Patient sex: M
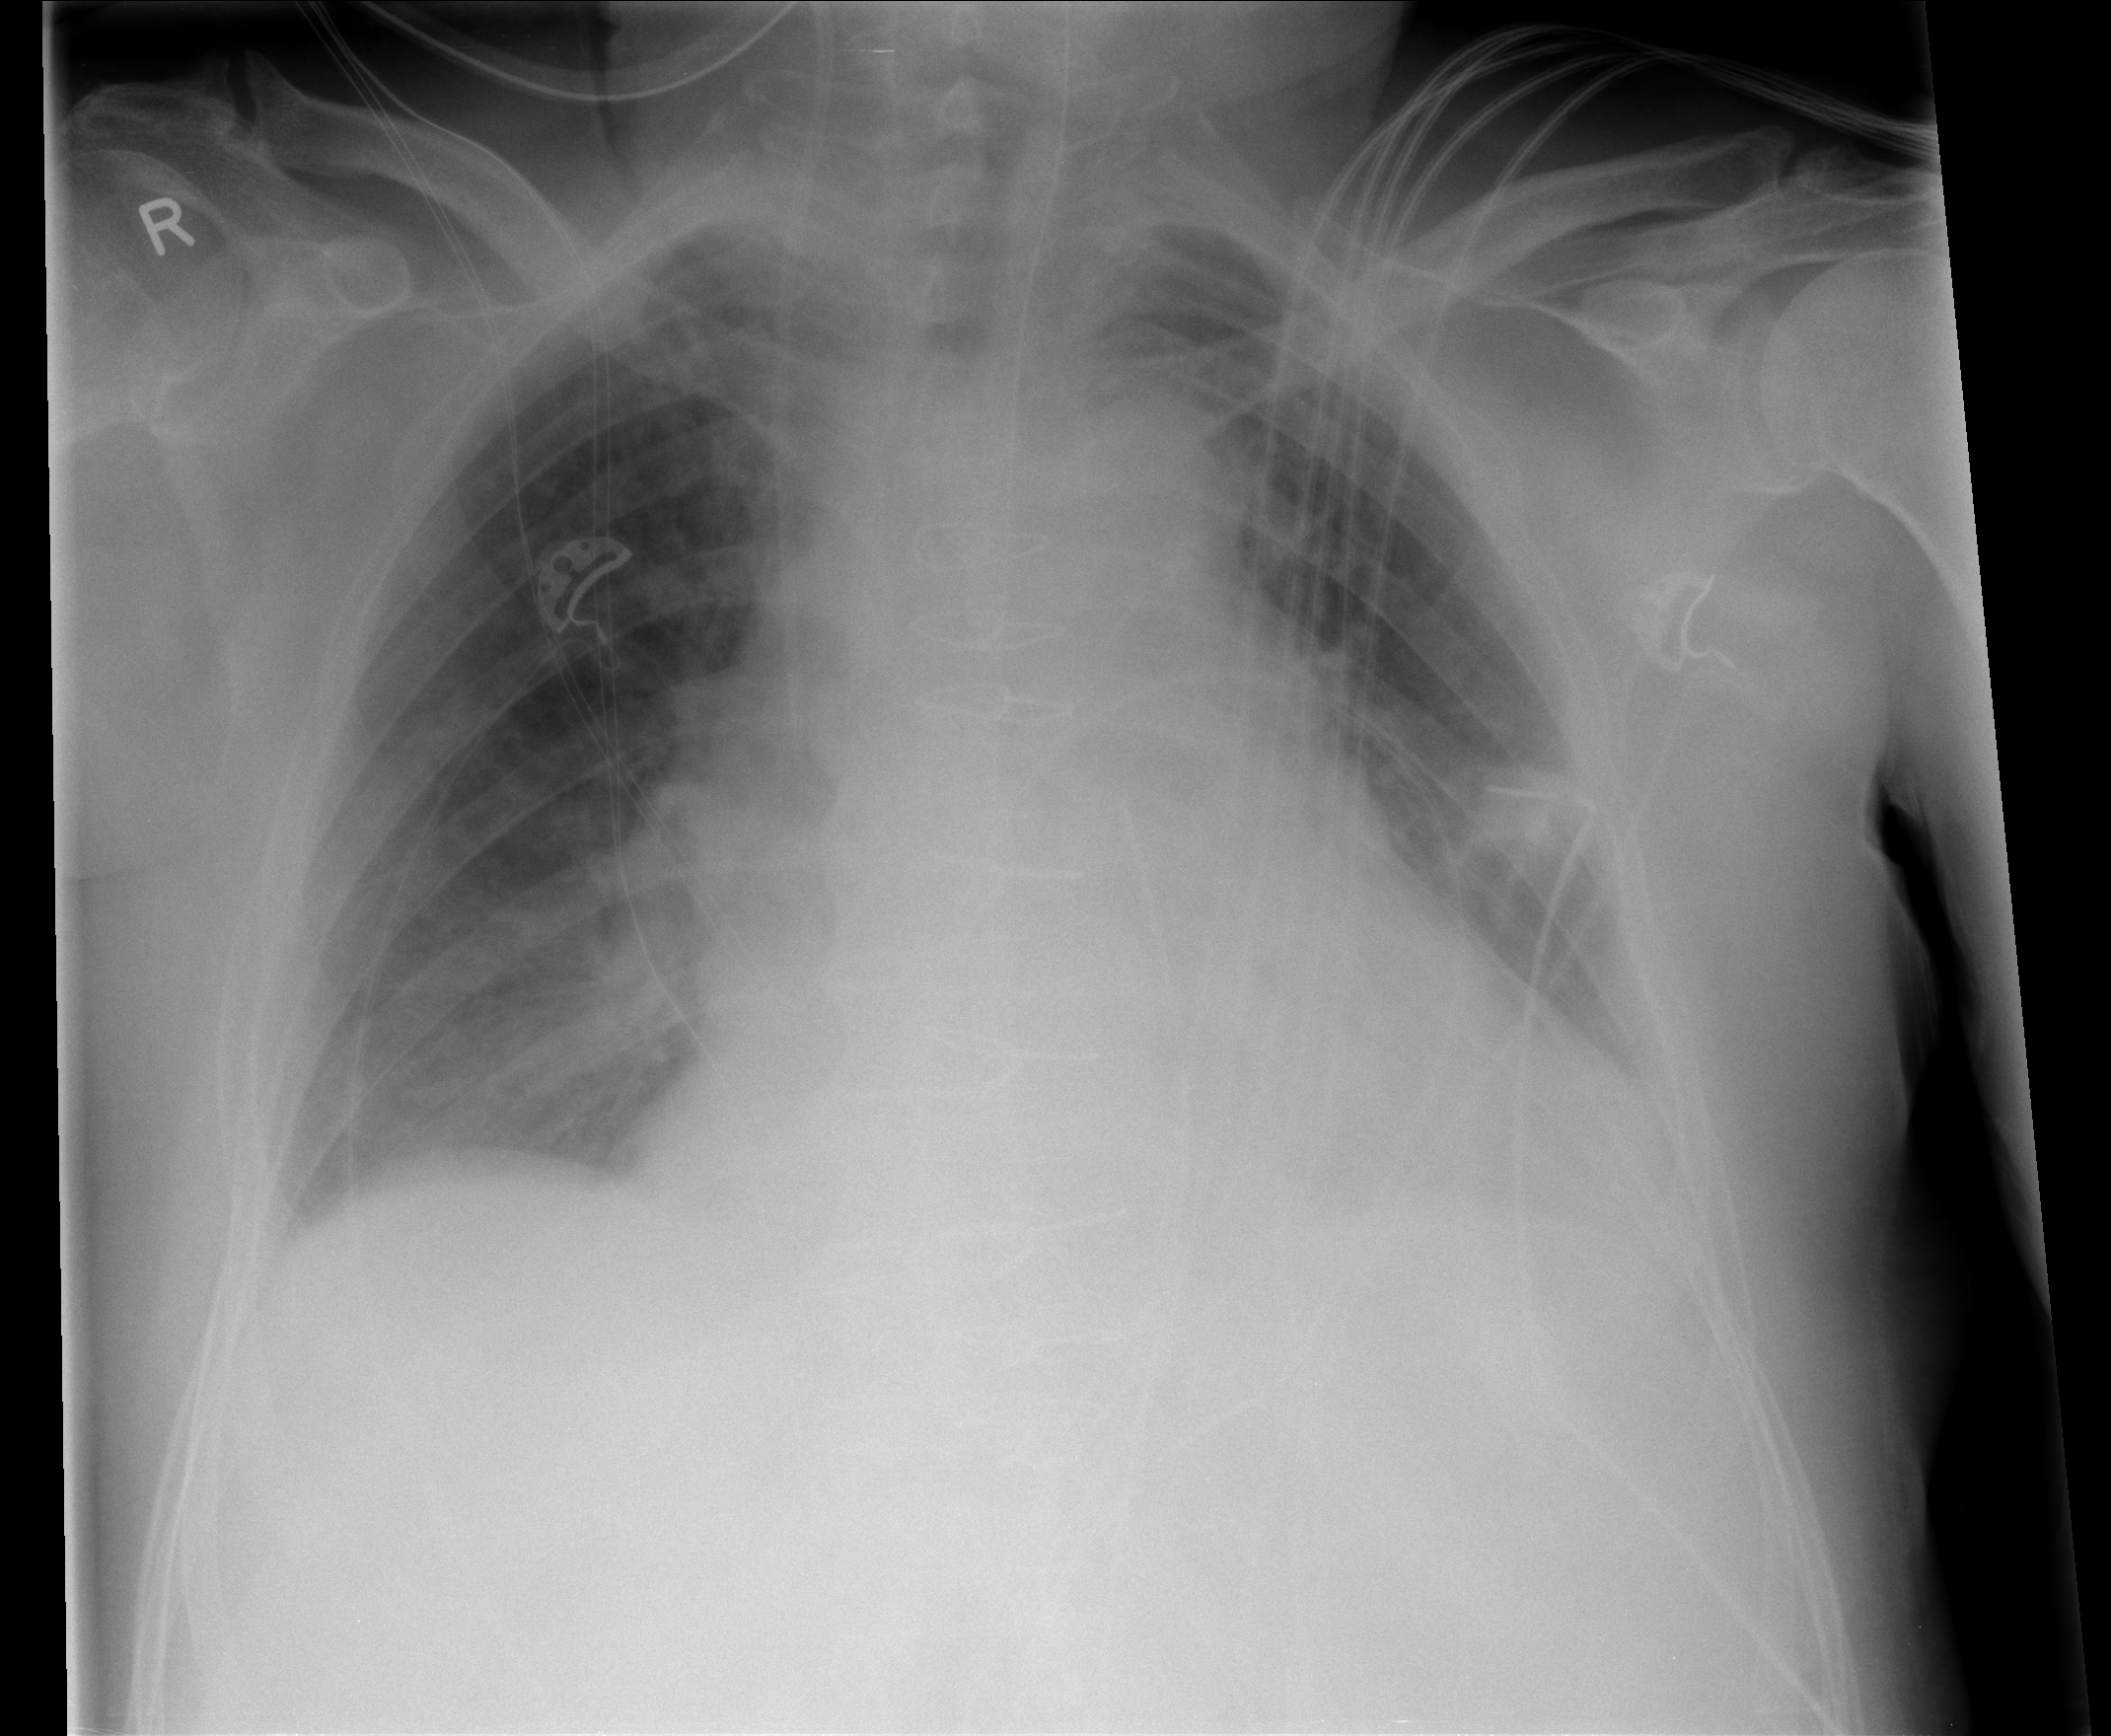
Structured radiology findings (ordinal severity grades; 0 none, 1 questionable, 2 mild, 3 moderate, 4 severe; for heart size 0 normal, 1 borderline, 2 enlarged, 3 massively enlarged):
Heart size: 0
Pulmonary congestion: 0
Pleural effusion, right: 0
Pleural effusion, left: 1
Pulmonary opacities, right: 1
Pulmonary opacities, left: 0
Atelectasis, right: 0
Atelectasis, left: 2